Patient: sex M, age 42
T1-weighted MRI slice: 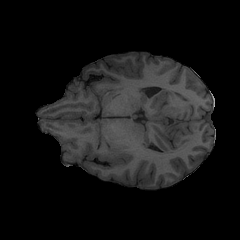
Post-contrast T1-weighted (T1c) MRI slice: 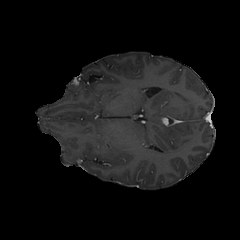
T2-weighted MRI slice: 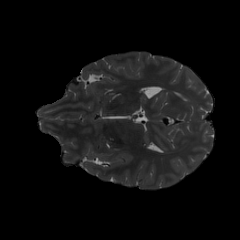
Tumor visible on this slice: no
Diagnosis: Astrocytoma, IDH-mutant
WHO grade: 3